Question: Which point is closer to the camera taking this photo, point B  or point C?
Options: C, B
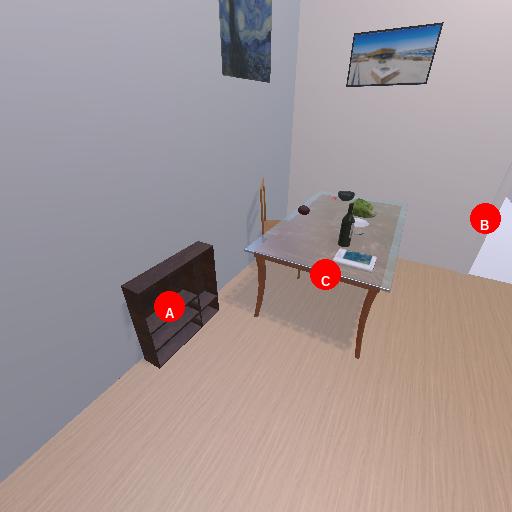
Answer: C